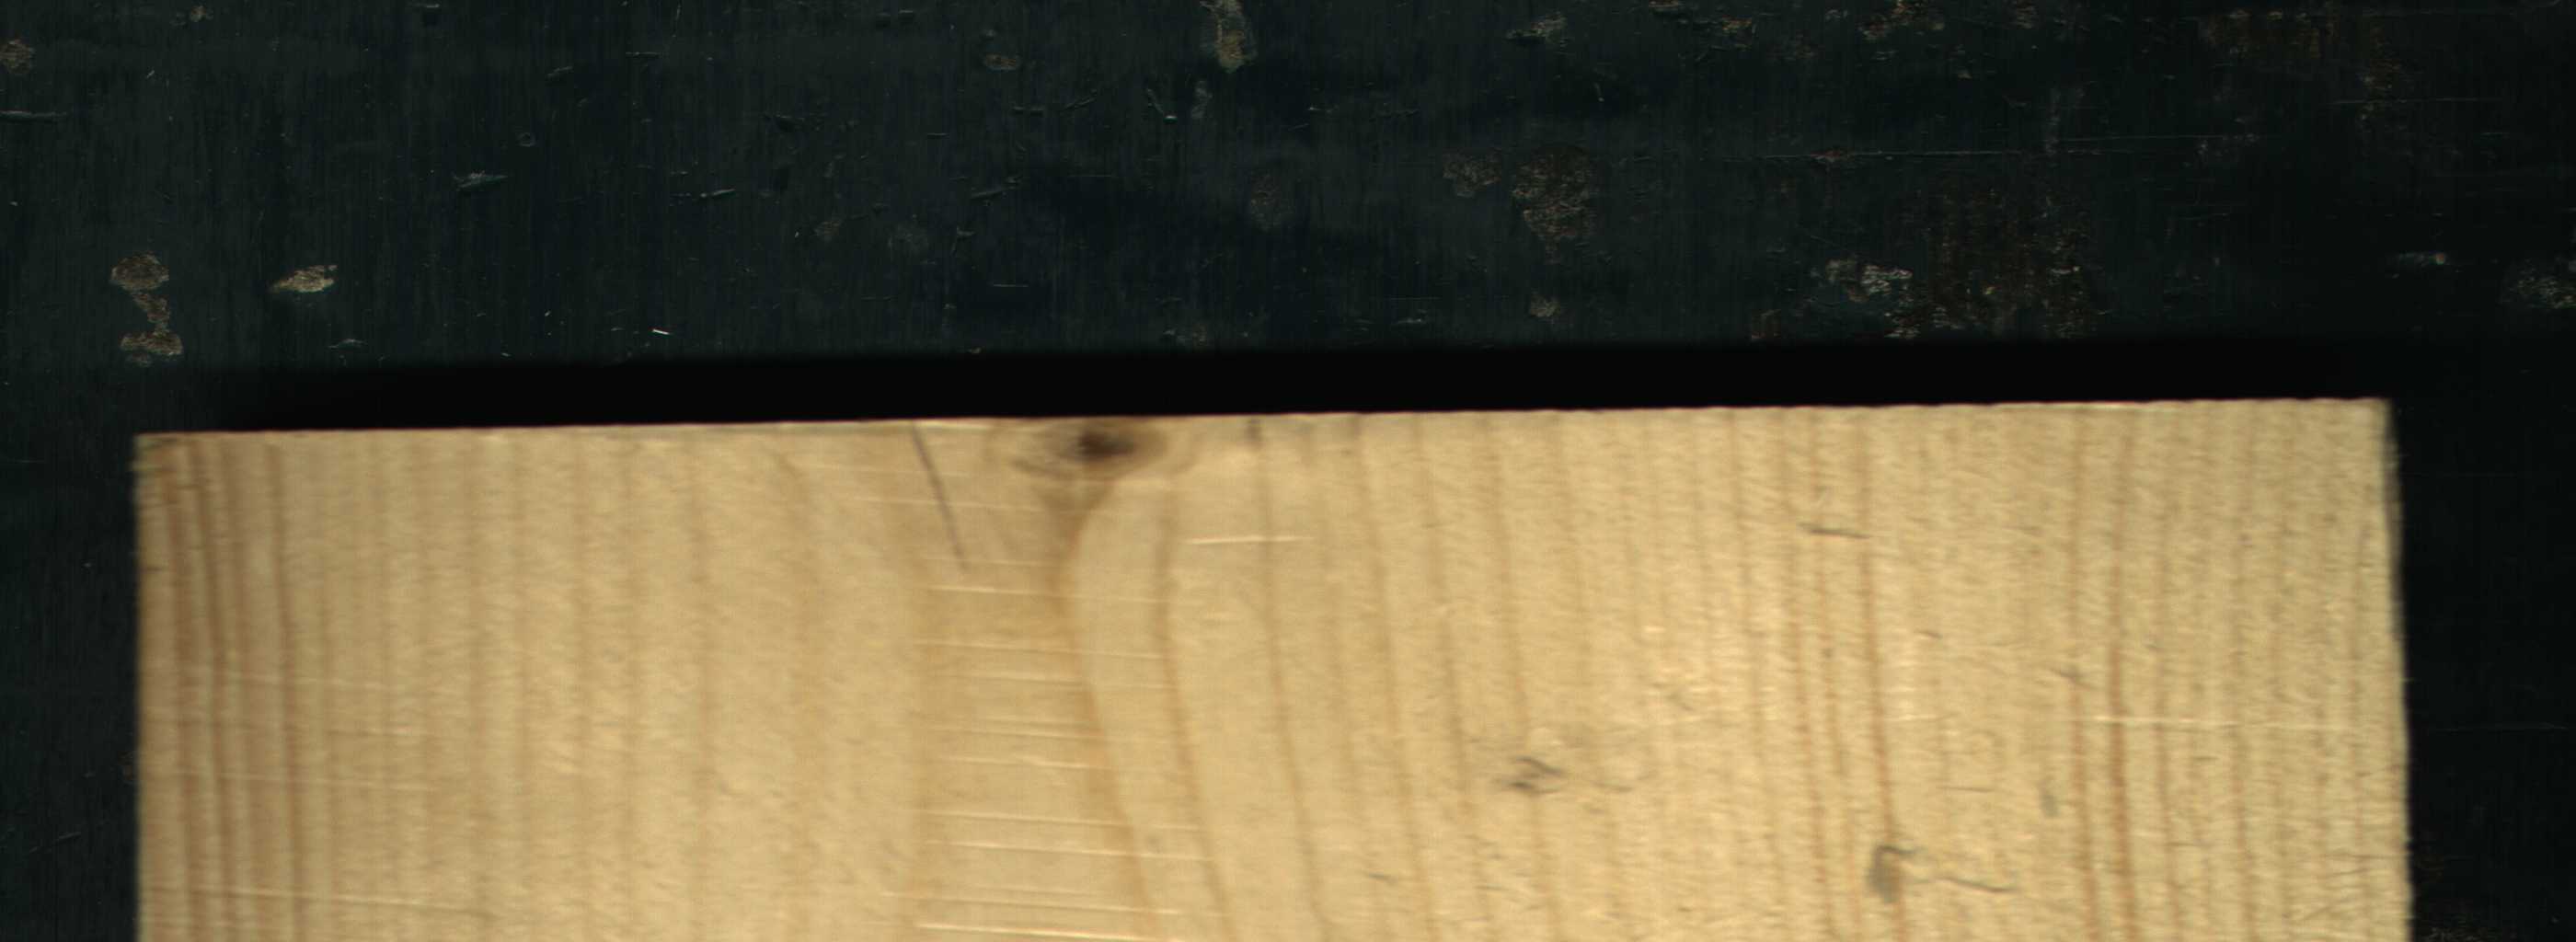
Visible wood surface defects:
Live_Knot